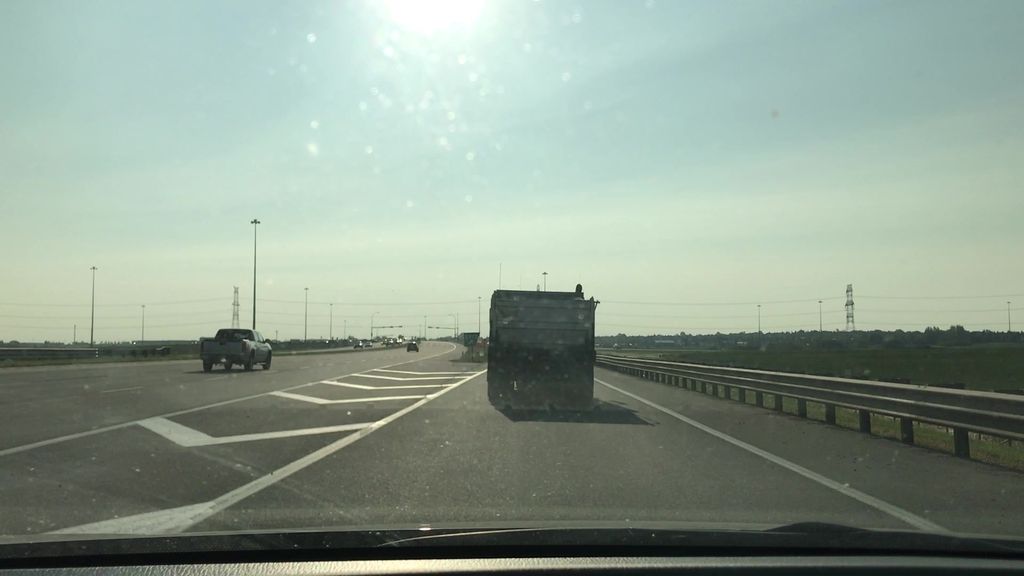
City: edmonton